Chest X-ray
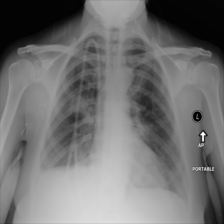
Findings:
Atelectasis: negative
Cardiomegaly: negative
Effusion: negative
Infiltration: negative
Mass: negative
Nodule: negative
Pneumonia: negative
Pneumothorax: negative
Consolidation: negative
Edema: negative
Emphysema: negative
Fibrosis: negative
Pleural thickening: negative
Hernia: negative